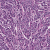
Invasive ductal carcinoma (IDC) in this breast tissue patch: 1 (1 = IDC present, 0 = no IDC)